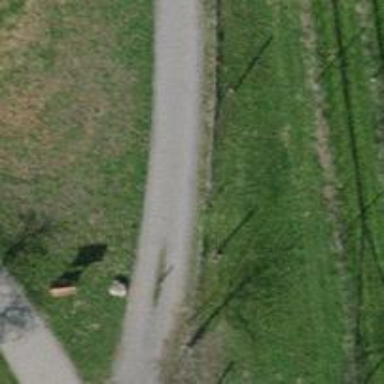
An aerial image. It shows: Unpaved track with grade2 surface.